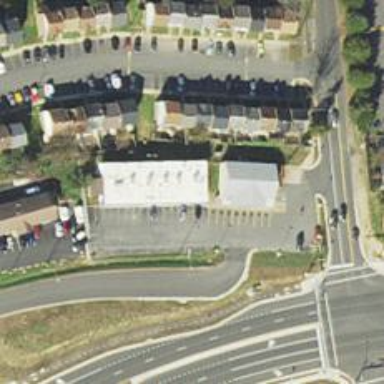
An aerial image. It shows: Convenience shop.